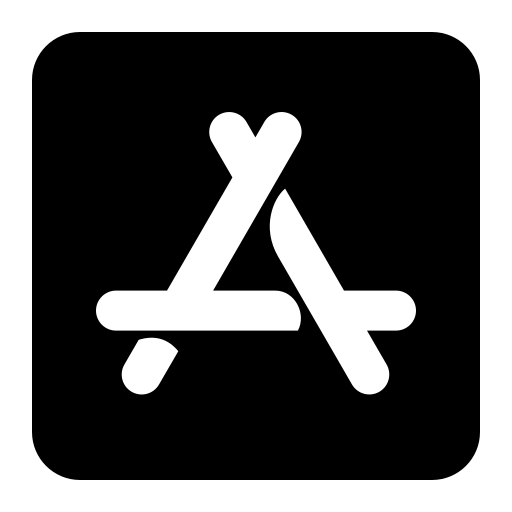
Tags: icon, FontAwesome, fa-icon, brand, app, store, ios